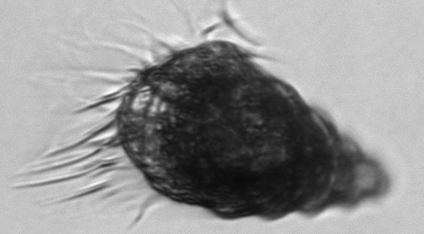
Label: Laboea_strobila